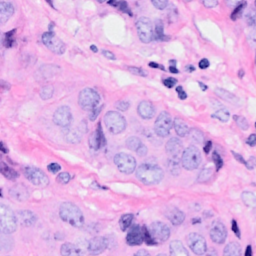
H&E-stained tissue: Breast